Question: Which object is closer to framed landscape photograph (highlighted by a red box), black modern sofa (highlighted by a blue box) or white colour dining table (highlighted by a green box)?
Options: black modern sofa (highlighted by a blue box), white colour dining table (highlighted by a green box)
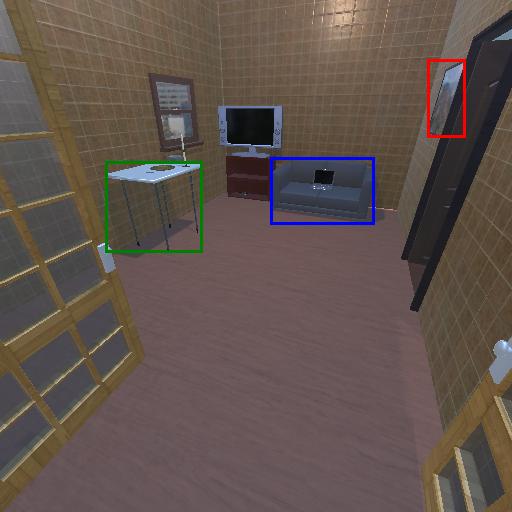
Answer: black modern sofa (highlighted by a blue box)